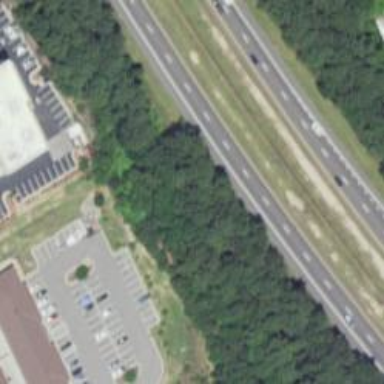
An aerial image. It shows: Asphalt motorway.